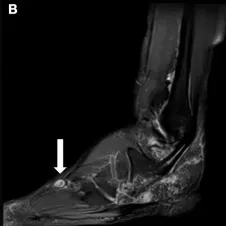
(B) It is hyperintense on T2 fat suppressed images.
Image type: radiology (mri)